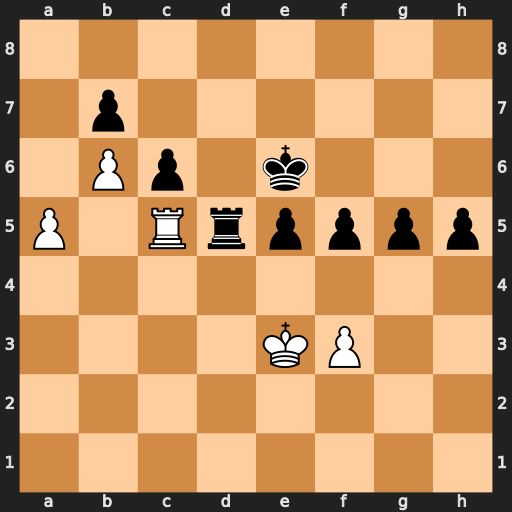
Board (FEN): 8/1p6/1Pp1k3/P1Rrpppp/8/4KP2/8/8
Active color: w
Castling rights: -
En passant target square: -
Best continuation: Rxd5 cxd5 a6 bxa6 b7